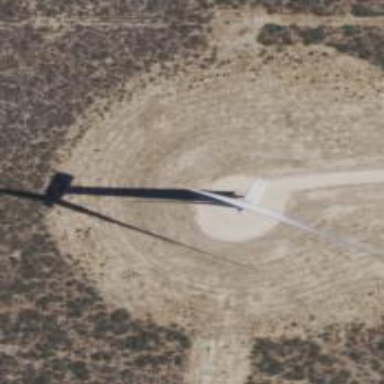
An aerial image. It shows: Wind generator powered by wind. The generator type is horizontal axis and it uses wind turbines.